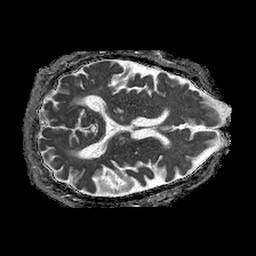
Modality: ADC
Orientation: axial
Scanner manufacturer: philips
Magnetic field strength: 1.5 T
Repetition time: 4.6 s
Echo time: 0.08517 s